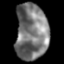
Tissue: lung
Cell type: T cells
Senescence score: 0.2059
Nuclear area (px): 1787
Mean DAPI intensity: 119.762